Question: I am trying to convert my GUI in Matlab to a JavaFX 8 applet. I would like a to have scatter plot where the plots are on the image as shown below.

As seen above the picture of the CIE diagram is integrated with the scatter plot. I tried using a stackpane but the plots aren't visible as the image is over it.
edit-
trying to override layoutplotchildren():
'''
class SuperScatterChart extends ScatterChart{
public SuperScatterChart(Axis arg0, Axis arg1) {
super(arg0, arg1 );
// TODO Auto-generated constructor stub
}
@Override
protected void layoutPlotChildren(){
ImageView iv1 = new ImageView(new Image("file:///C:/Desktop/cie.png",450,450,true,true));
// How do I add iv1 to plot children?
super.layoutPlotChildren();
}
}
'''
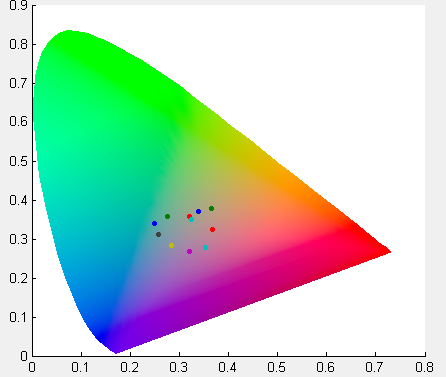
Answer: You add the image view to the plot children with
'''
getPlotChildren().add(iv1);
'''
You might not need to do this in the overridden 'layoutPlotChildren()' method: it may be enough just to do it once in the constructor:
'''
class SuperScatterChart extends ScatterChart<Number, Number>{
private final ImageView iv1 ;
public SuperScatterChart(NumberAxis xAxis, NumberAxis yAxis) {
super(xAxis, yAxis);
iv1 = new ImageView(new Image("file:///C:/Desktop/cie.png",450,450,true,true));
getPlotChildren().add(iv1);
}
}
'''
That will place the image in a default location (I don't think the plot area does any default layout, so I think this will just be positioned in the top left). If you need to move it, add
'''
@Override
protected void layoutPlotChildren() {
double x = ... ; // x coordinate of image in xAxis coordinates
double y = ... ; // y coordinate of image in yAxis coordinates
double layoutX = getXAxis().getDisplayPosition(x);
double layoutY = getYAxis().getDisplayPosition(y);
iv1.setLayoutX(layoutX);
iv1.setLayoutY(layoutY);
super.layoutPlotChildren();
}
'''
Note this gives you the chance to easily position the image using the "plot coordinates", i.e. the coordinate system of the chart axes, instead of the pixel-based coordinate system.